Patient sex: M
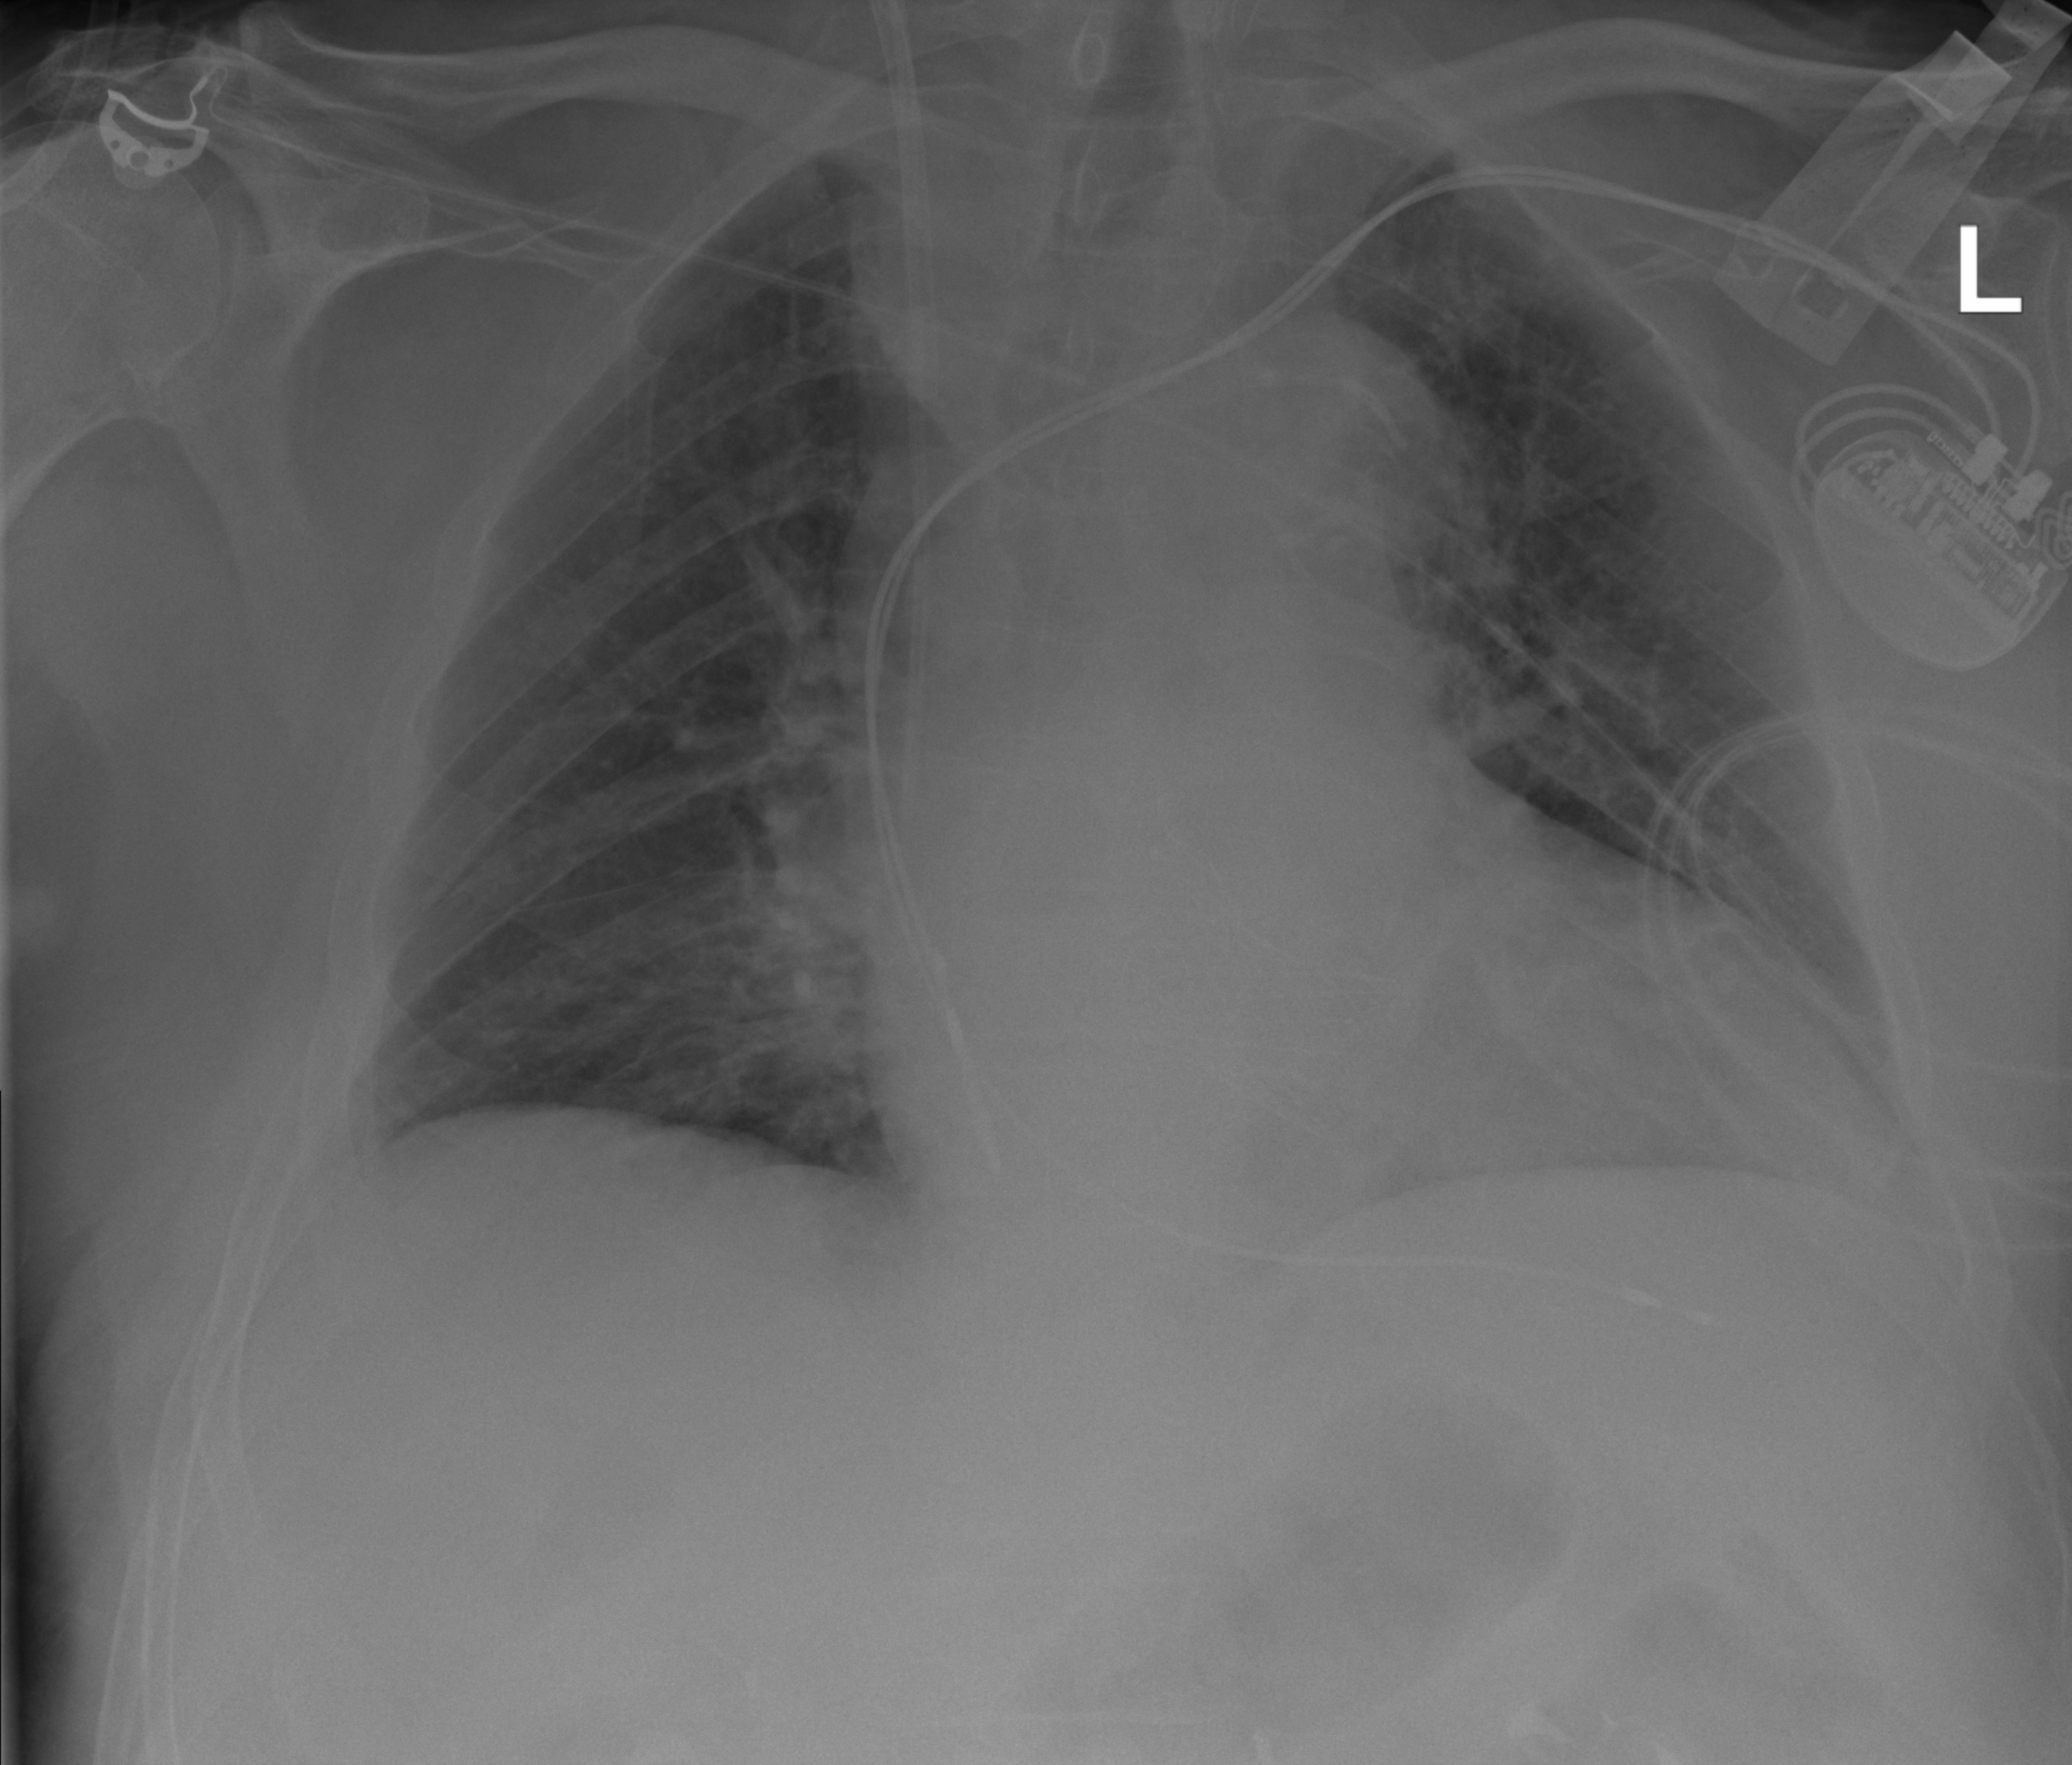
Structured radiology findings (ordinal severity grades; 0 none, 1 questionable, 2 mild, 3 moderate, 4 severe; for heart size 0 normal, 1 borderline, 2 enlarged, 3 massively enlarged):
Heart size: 2
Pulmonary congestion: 2
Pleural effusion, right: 0
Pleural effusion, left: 1
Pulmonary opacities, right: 2
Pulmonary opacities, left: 1
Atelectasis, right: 0
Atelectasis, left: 2